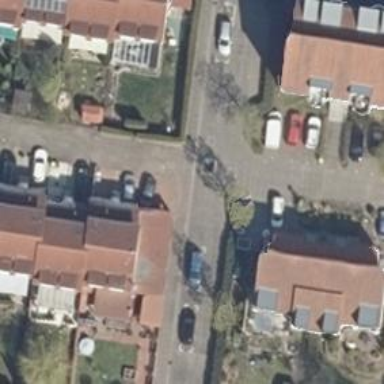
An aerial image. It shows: Living street.